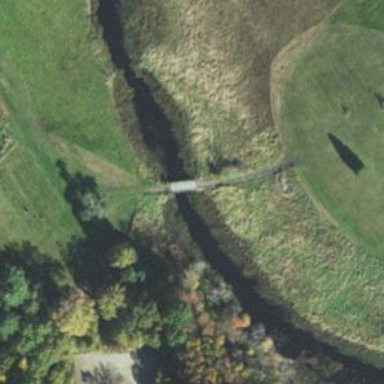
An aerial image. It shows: Path on bridge.